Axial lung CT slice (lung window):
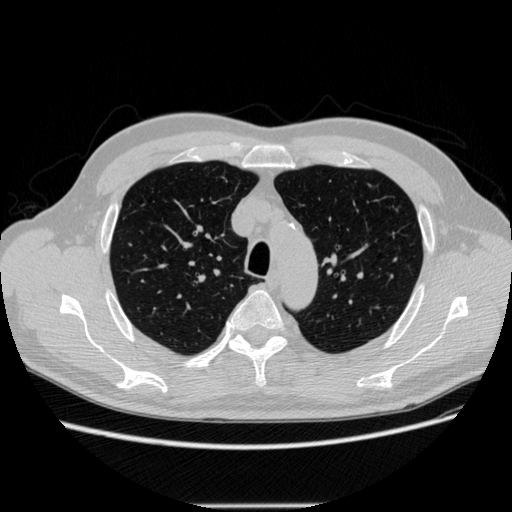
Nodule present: no